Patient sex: F
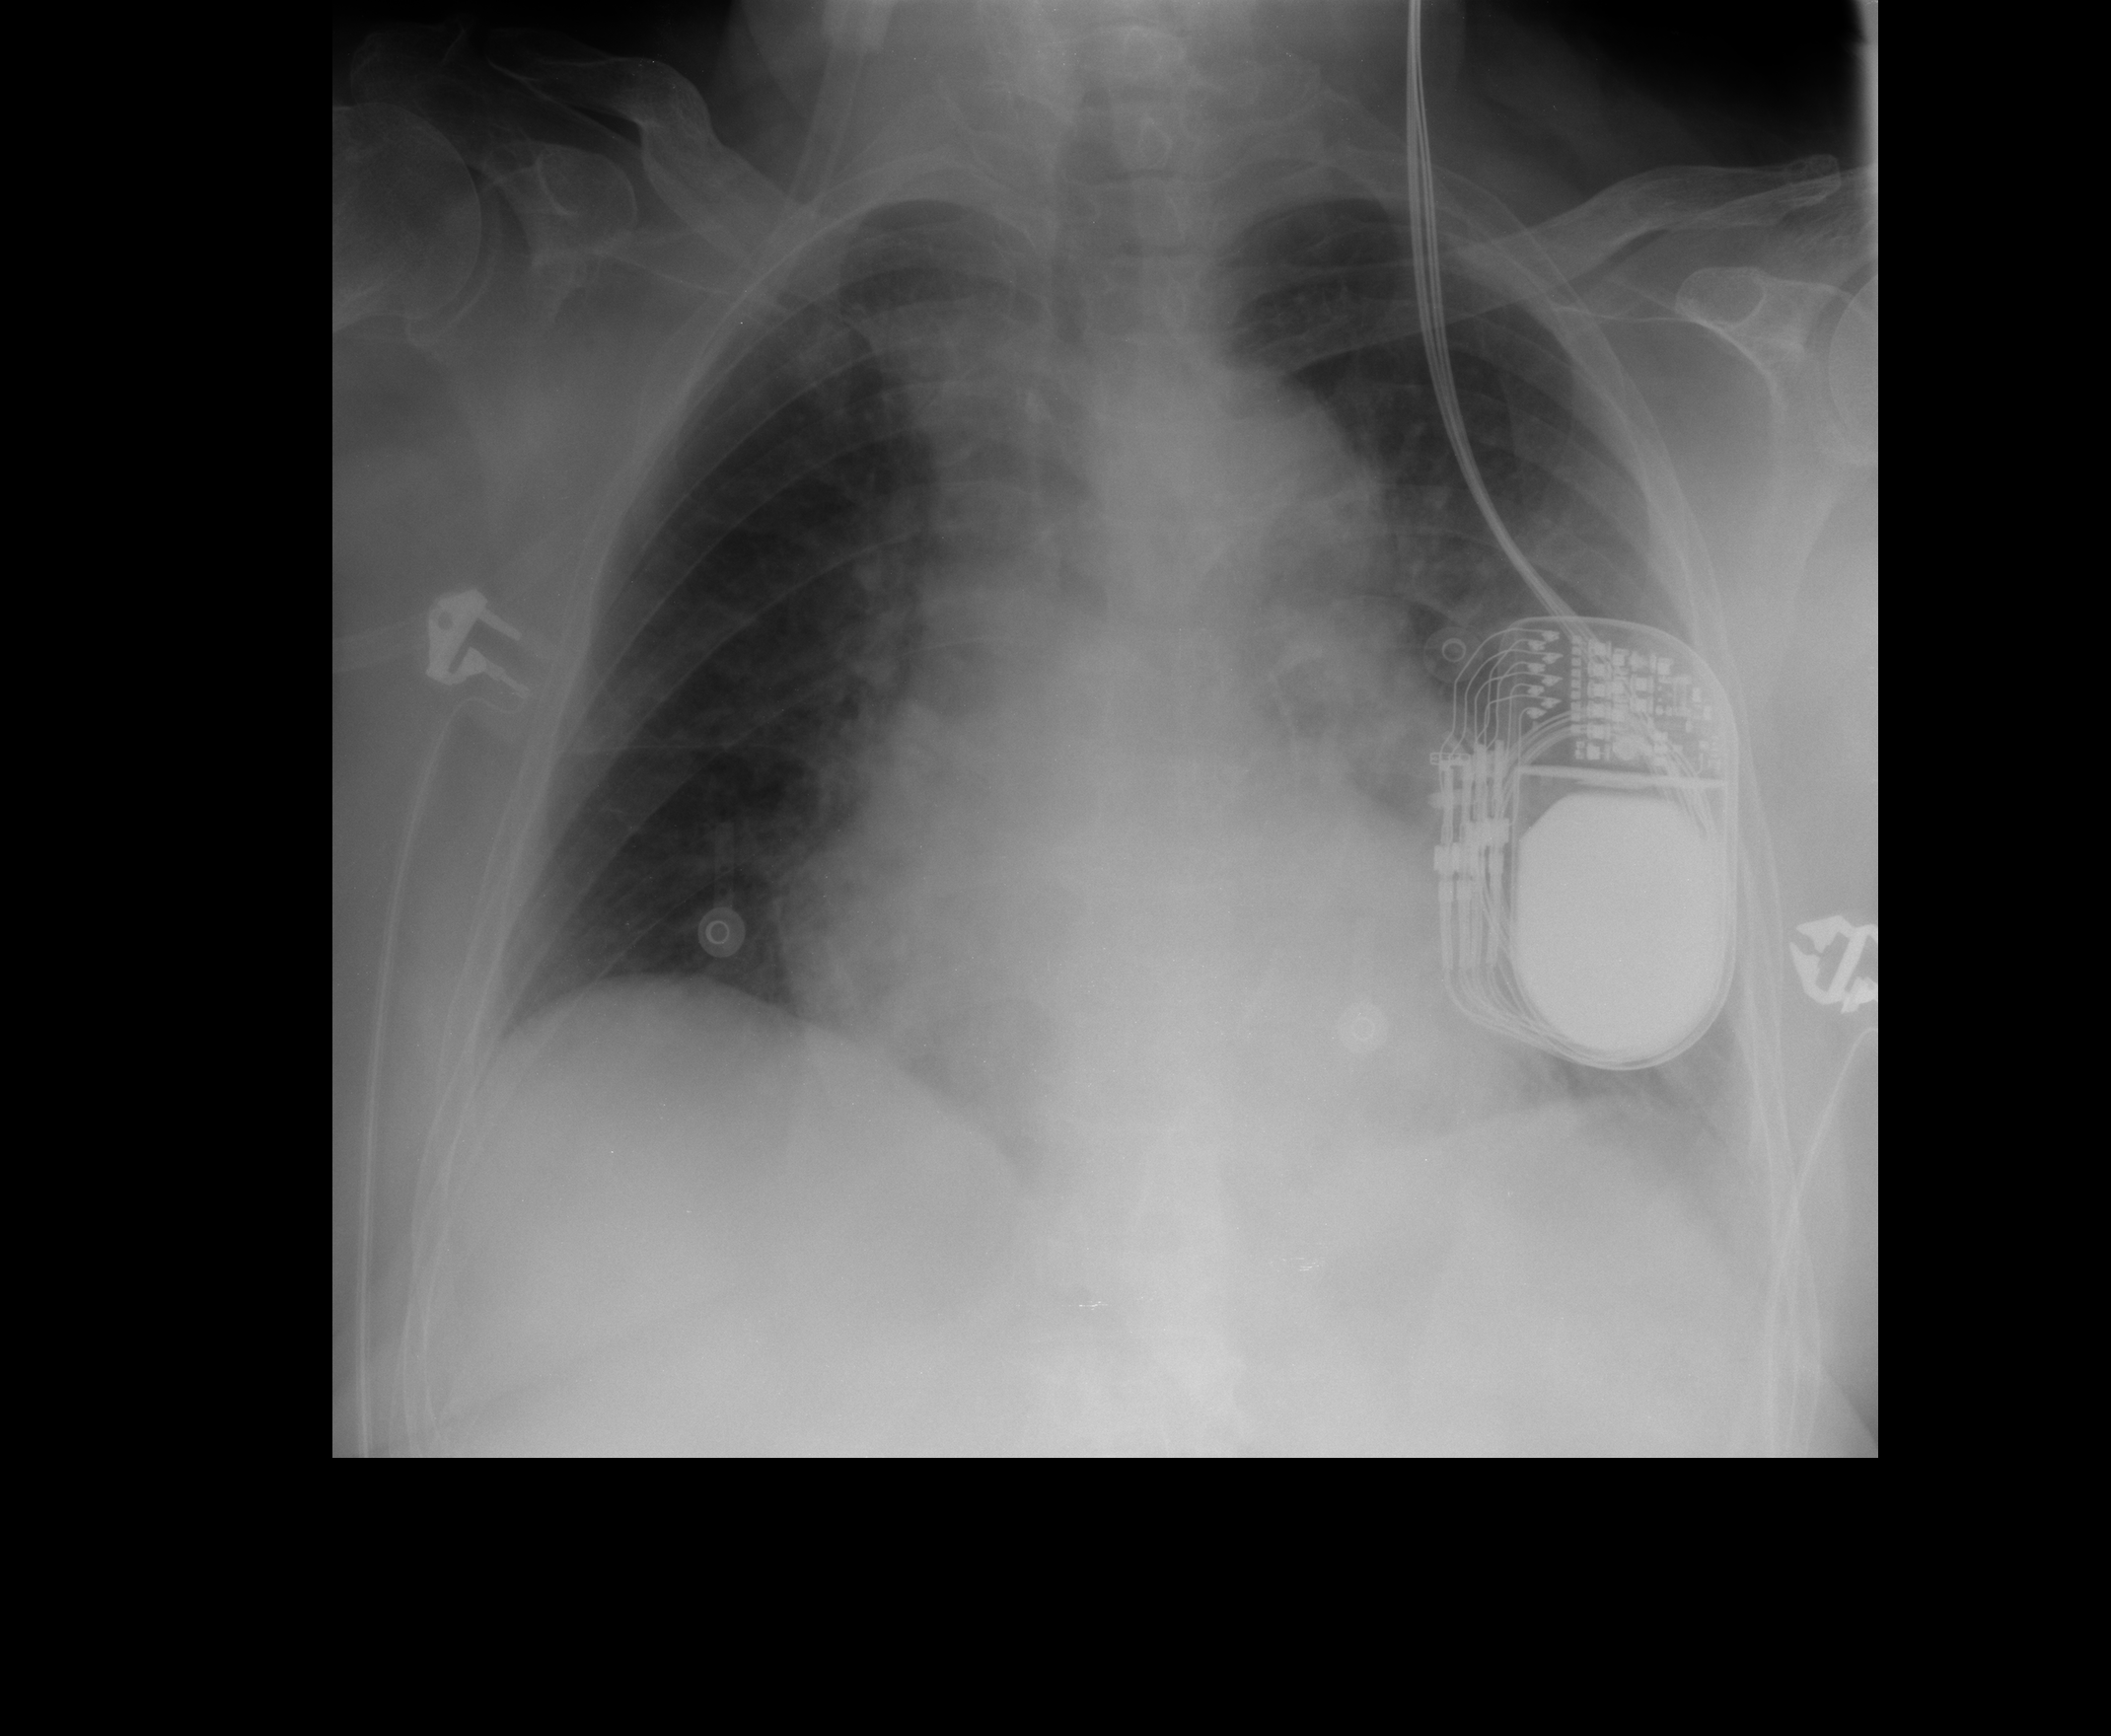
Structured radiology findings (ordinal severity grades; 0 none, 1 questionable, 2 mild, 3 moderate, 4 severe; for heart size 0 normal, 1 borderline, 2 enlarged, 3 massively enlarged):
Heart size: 2
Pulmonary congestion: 3
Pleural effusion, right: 0
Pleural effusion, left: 2
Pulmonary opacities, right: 0
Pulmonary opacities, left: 0
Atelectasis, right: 0
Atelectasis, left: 2